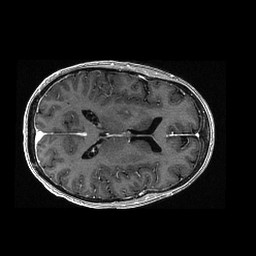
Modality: FLAIR
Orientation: axial
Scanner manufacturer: ge
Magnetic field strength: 1.5 T
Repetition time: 0.008488 s
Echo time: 0.00314 s